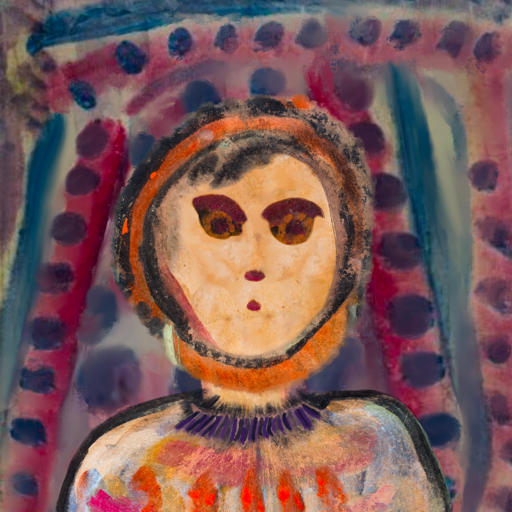
Background: HillGirl, Head And Neck Front: Childish, Face Front: Doll, Bust: Childish, Hair Front: Childish, Head Accessory: Blank, Second Necklace: Blank, Necklace: HillGirl, Baby: Blank